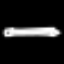
Label: pencil